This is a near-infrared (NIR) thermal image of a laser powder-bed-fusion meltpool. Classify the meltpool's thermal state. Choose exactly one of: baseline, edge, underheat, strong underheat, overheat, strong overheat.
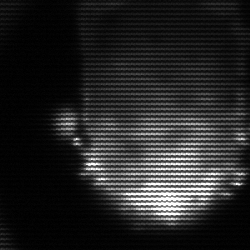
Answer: baseline